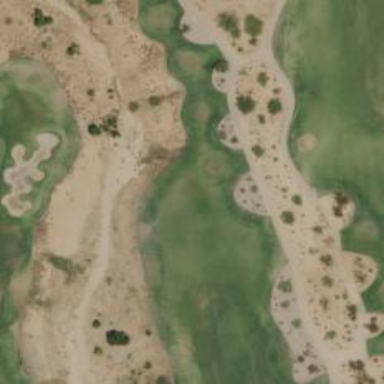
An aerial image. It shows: Golf hole.